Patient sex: F
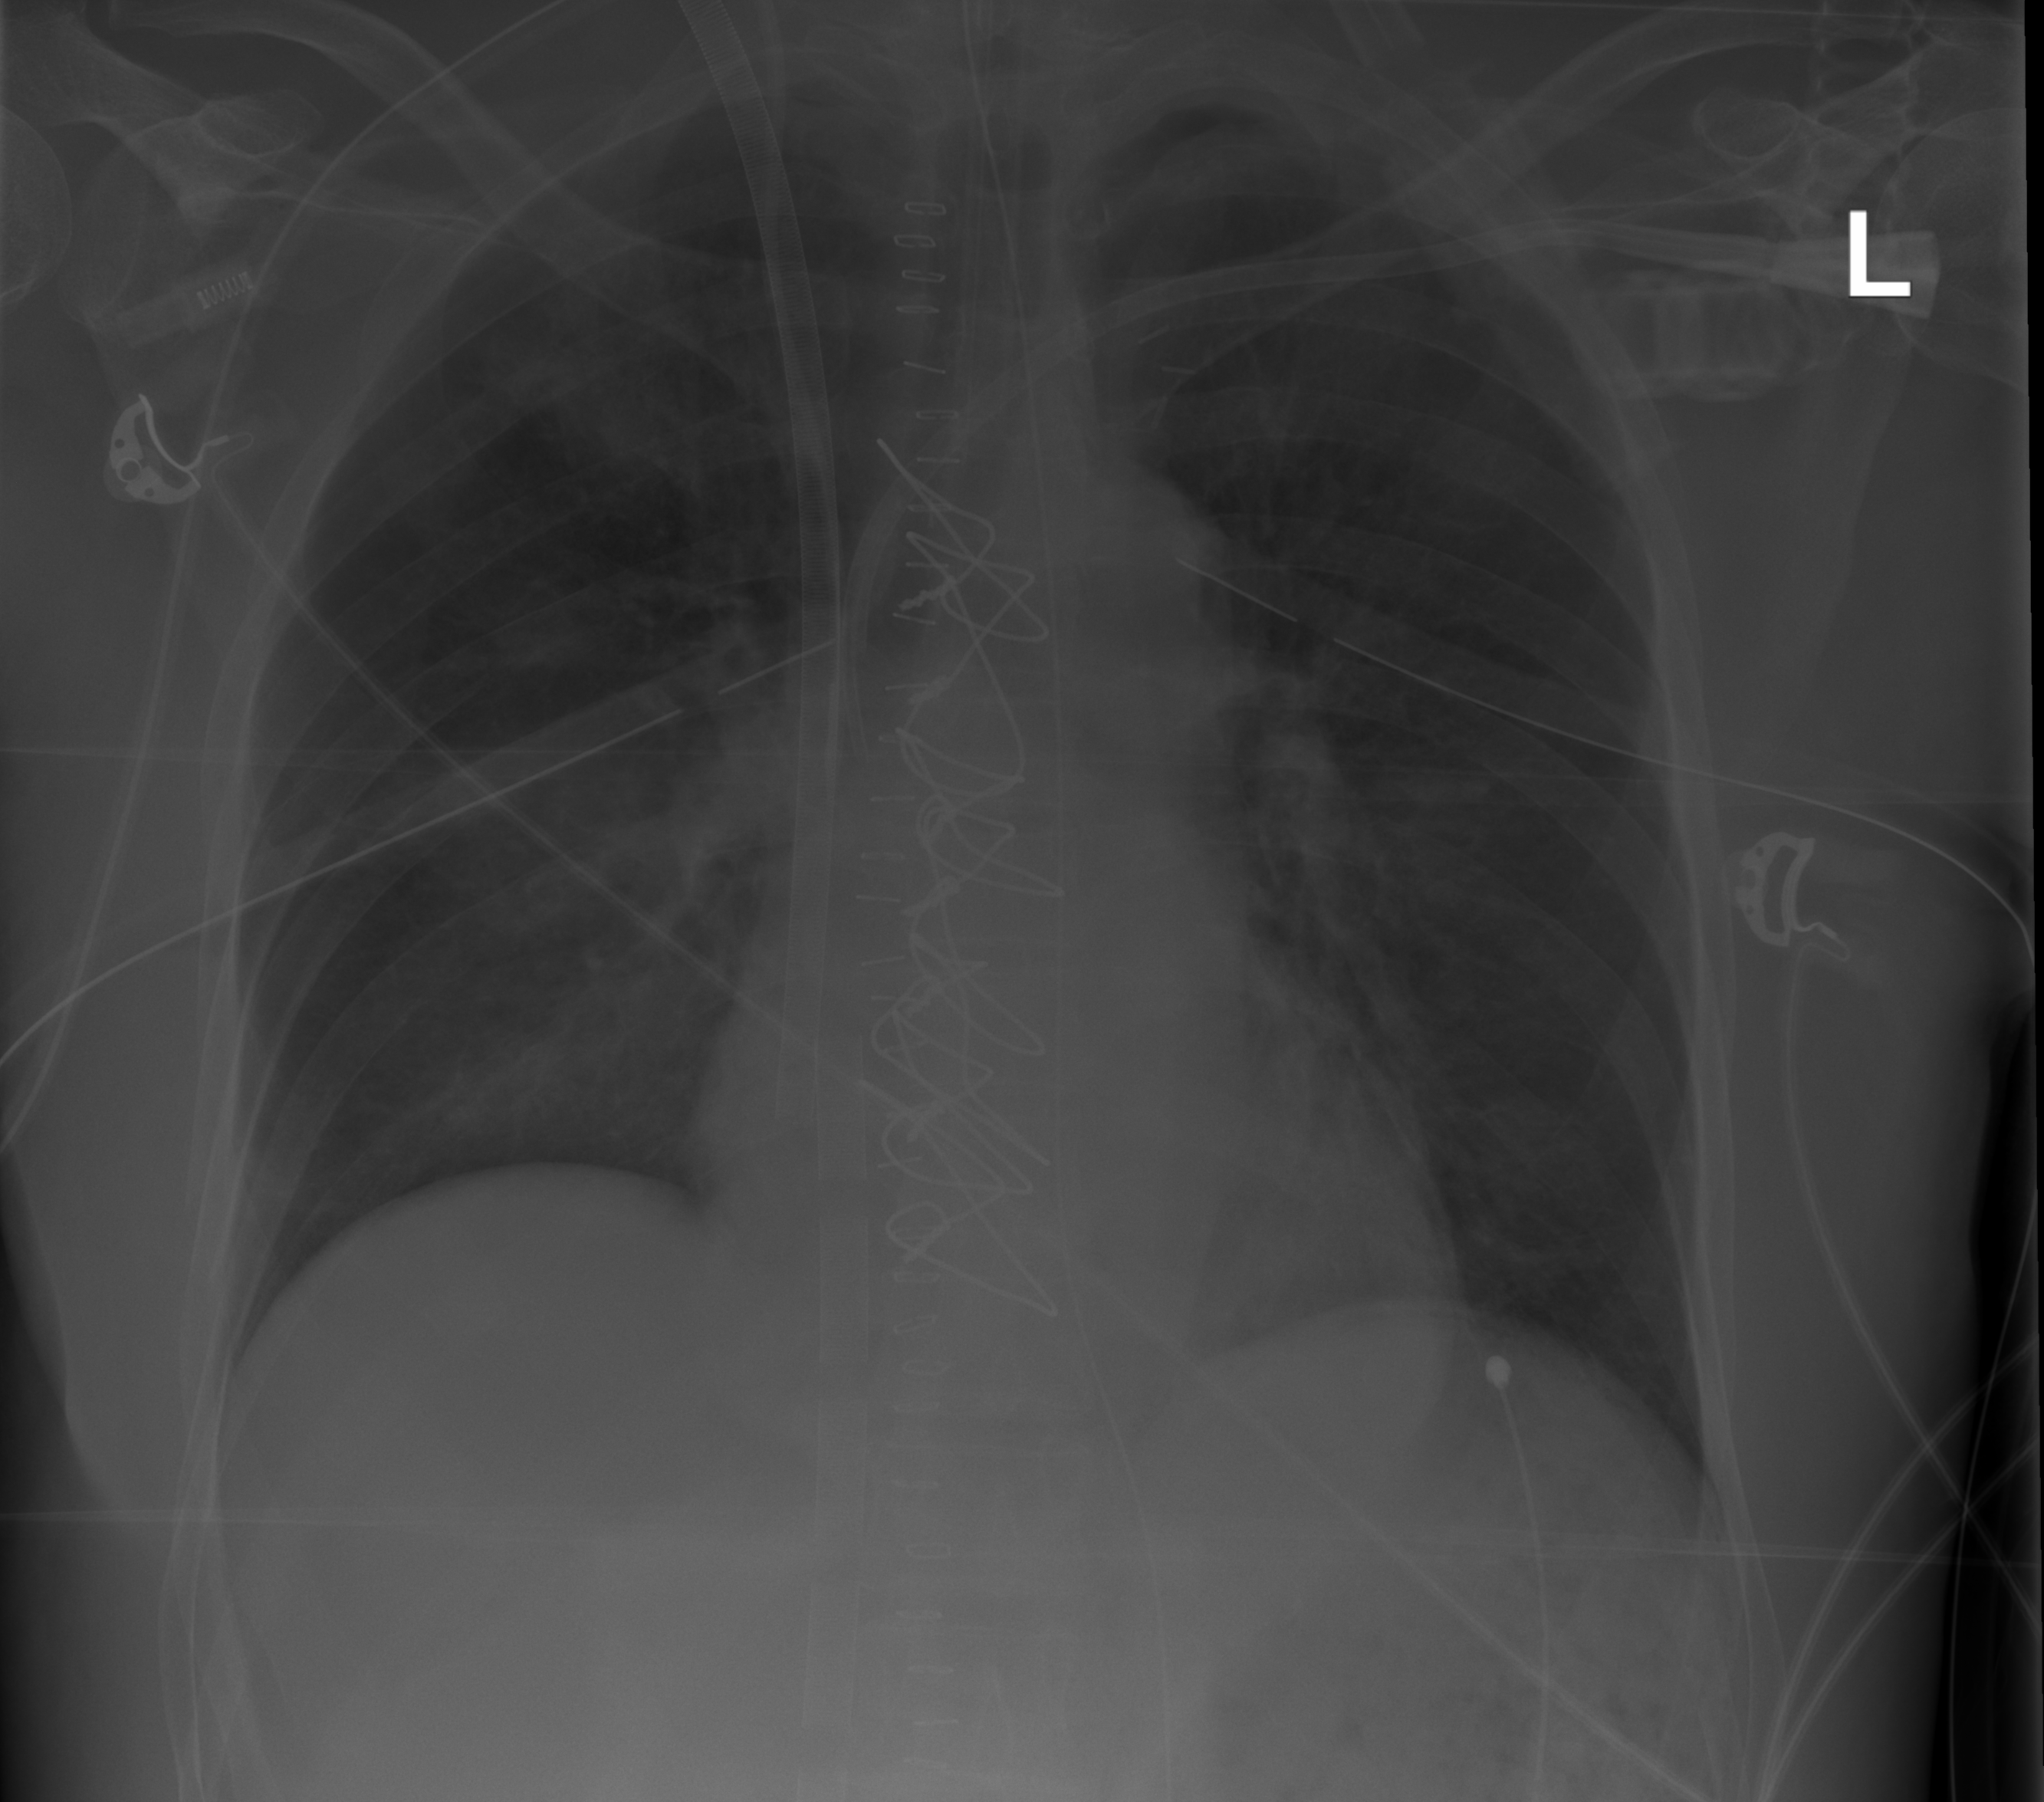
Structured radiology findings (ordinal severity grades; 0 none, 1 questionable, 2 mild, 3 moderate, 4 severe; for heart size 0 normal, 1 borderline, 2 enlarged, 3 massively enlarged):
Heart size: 0
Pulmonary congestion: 0
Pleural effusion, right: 0
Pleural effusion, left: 0
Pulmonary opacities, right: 2
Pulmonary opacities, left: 0
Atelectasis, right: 2
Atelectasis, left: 0